Interaction volume radius: 5 \u00c5
Interaction volume height: 30 \u00c5
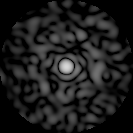
Disorder parameter: 0.8584